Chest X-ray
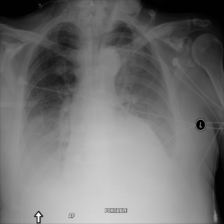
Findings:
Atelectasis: negative
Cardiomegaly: negative
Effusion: positive
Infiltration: negative
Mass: negative
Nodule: negative
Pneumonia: negative
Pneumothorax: negative
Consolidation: negative
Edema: negative
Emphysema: negative
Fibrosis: negative
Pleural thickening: negative
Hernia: negative